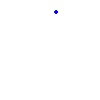
Particle: proton